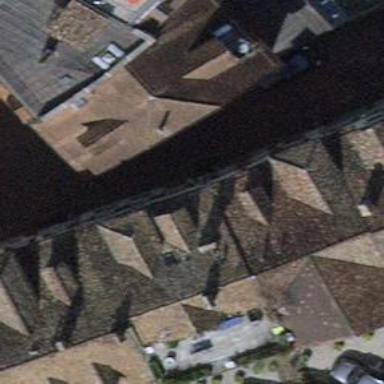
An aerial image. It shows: Building with gabled roof made of roof tiles.